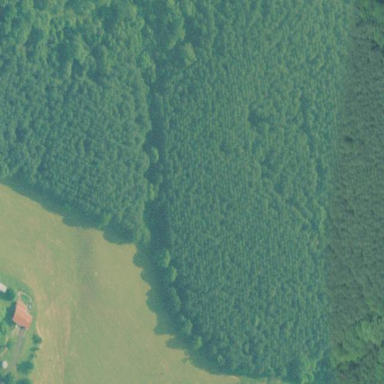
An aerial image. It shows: Evergreen woodland with needle-leaved trees.